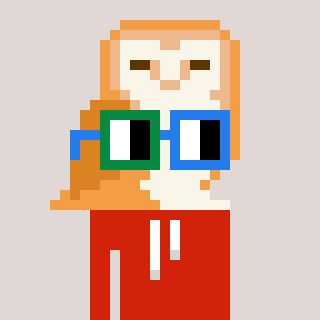
a pixel art character with square green and blue glasses, a owl-shaped head and a red-colored body on a warm background